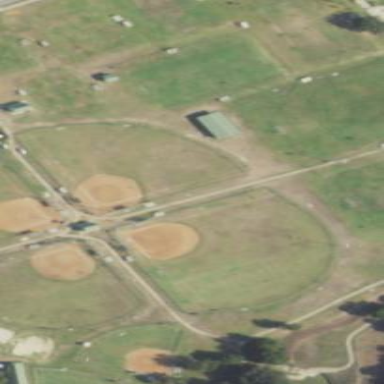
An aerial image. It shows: Baseball pitch for leisure land.